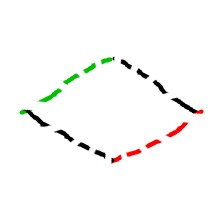
Shape: rhombus